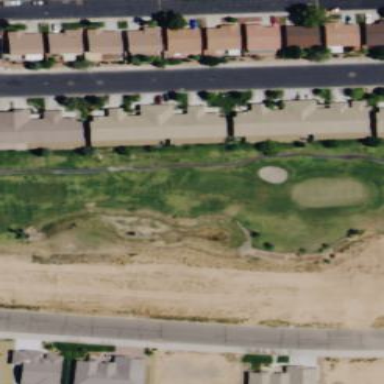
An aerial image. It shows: Rough grass surface in golf course setting.